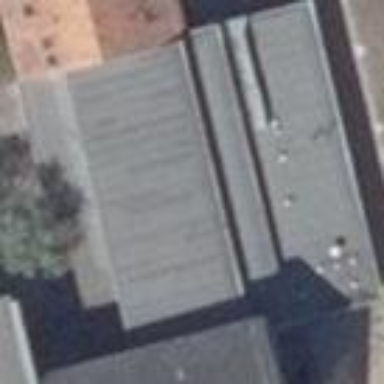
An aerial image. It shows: School building.